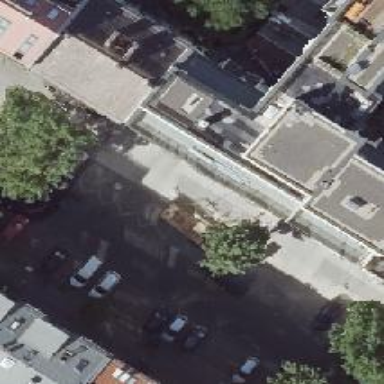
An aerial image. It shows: Concrete footway leading through building passage tunnel.